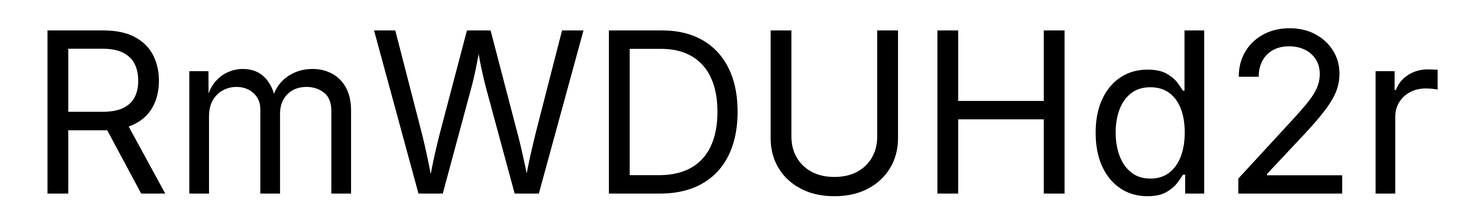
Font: Inter_Regular